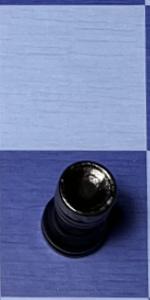
Label: Rook_Black